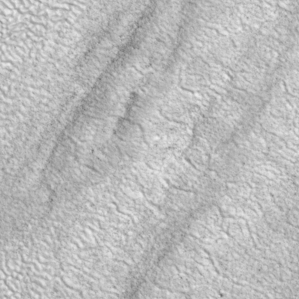
Label: non_frost